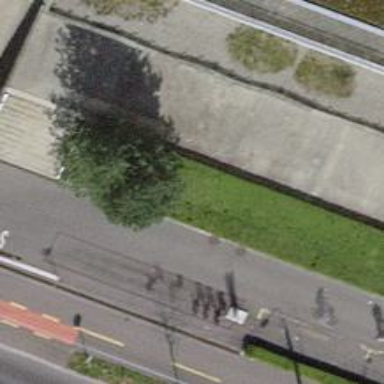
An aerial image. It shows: Bicycle rental facility.